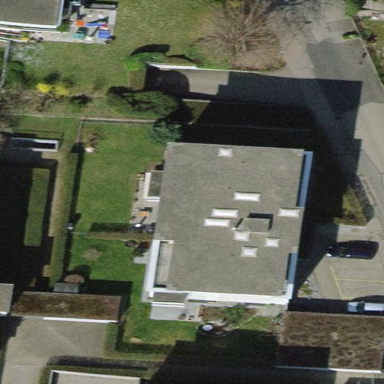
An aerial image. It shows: Flat-roofed building.